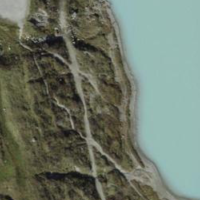
EUNIS habitat code: 48
Species observed at this site:
Rhododendron ferrugineum
Saxifraga aizoides
Chamaenerion dodonaei
Bartsia alpina
Pyrrhocorax graculus
Parnassia palustris